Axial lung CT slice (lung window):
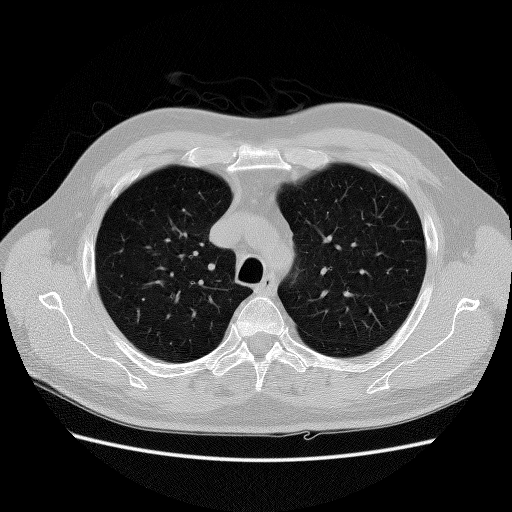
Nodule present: no